Field crop: maize
Growth stage: 1
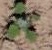
Species: chenopodium